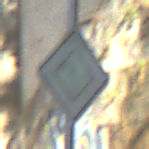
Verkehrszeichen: Vorfahrtsstrasse
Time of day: Midday
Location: Outdoor (Urban)
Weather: Clear
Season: NotSpecified
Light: Natural